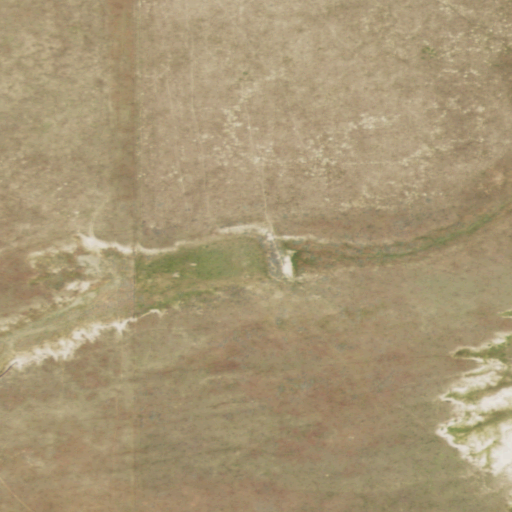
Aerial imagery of valley in Wyoming named Needle Draw containing grassland, herbaceous wetlands, and barren land